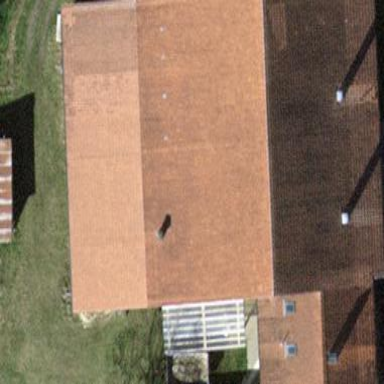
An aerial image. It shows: Gabled roof farm building.